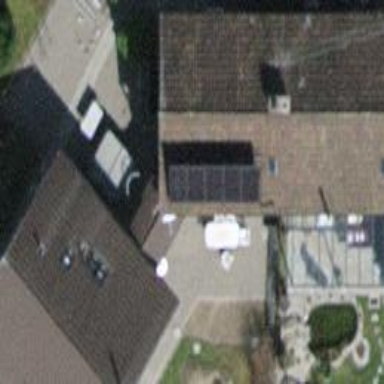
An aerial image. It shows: Building with tile roof.